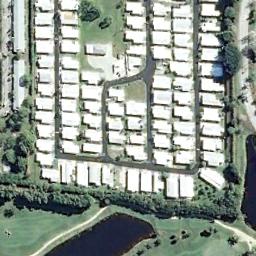
Label: residential